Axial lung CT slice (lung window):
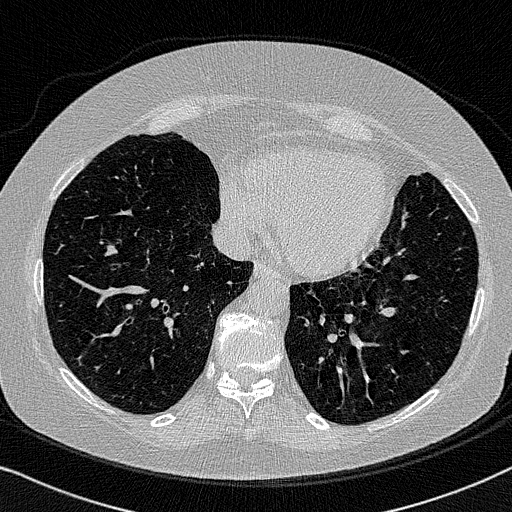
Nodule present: no